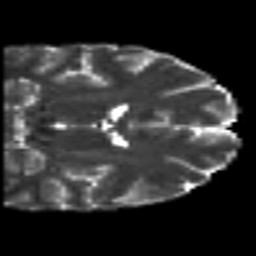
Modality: T2w
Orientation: coronal
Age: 21
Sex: male
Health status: healthy
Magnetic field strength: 3 T
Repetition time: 7 s
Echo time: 0.0926 s